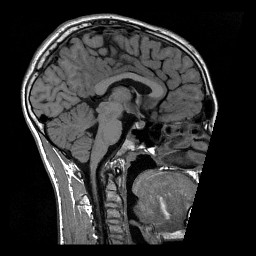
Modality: T1w
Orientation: sagittal
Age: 13
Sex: male
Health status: ill